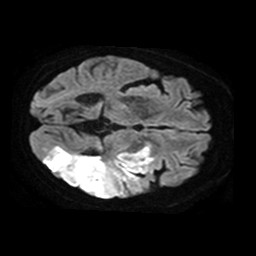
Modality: TRACE
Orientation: axial
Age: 71
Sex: female
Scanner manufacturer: philips
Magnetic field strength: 1.5 T
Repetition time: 3.547 s
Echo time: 0.09411 s